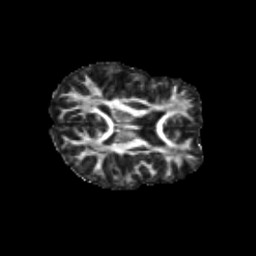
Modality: FA
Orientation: axial
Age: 13
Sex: female
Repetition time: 9.5 s
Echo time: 0.089 s